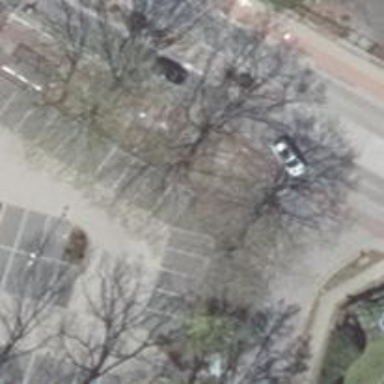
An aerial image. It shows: Road serving as parking aisle.